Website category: sports
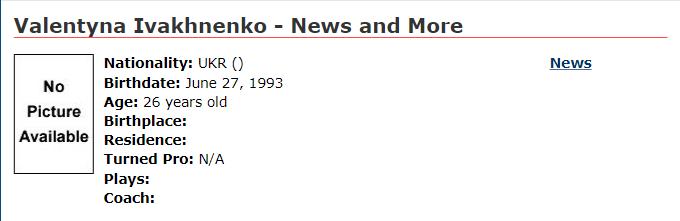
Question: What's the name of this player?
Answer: Valentyna Ivakhnenko

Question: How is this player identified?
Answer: Valentyna Ivakhnenko

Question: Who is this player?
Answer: Valentyna Ivakhnenko

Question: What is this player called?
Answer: Valentyna Ivakhnenko

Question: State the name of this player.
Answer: Valentyna Ivakhnenko

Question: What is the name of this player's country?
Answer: UKR

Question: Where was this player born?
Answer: UKR

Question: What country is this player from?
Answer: UKR

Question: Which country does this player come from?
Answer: UKR

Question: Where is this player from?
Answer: UKR

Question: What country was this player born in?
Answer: UKR

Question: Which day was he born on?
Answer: June 27, 1993

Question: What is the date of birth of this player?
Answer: June 27, 1993

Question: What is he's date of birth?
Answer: June 27, 1993

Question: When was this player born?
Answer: June 27, 1993

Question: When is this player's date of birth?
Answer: June 27, 1993

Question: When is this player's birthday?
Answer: June 27, 1993

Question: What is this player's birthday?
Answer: June 27, 1993

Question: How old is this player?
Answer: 26 years old

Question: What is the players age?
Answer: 26 years old

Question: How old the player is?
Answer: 26 years old

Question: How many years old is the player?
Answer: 26 years old